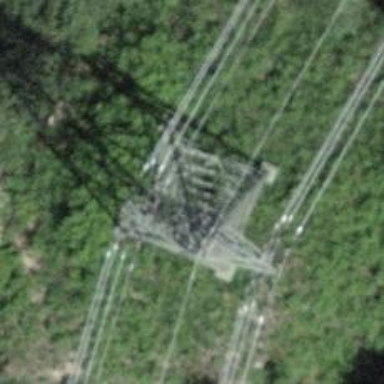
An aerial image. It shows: Lattice structure tower.